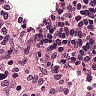
Metastatic tissue present: no